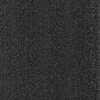
Atmospheric dust classification: dusty